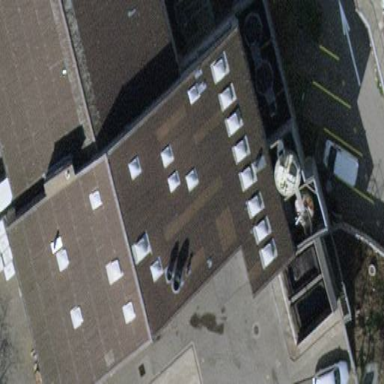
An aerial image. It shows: Manufacturing building.